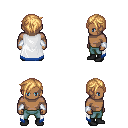
a pixel art fantasy rpg character, male body template, human, dark skin, white trimmed cape, teal pants, light blonde pixie cut hairstyle, white cloth bracers, black shoes, four views (front, back, left, right), 2x2 character sprite sheet, small pixel art, hard edges, no anti-aliasing